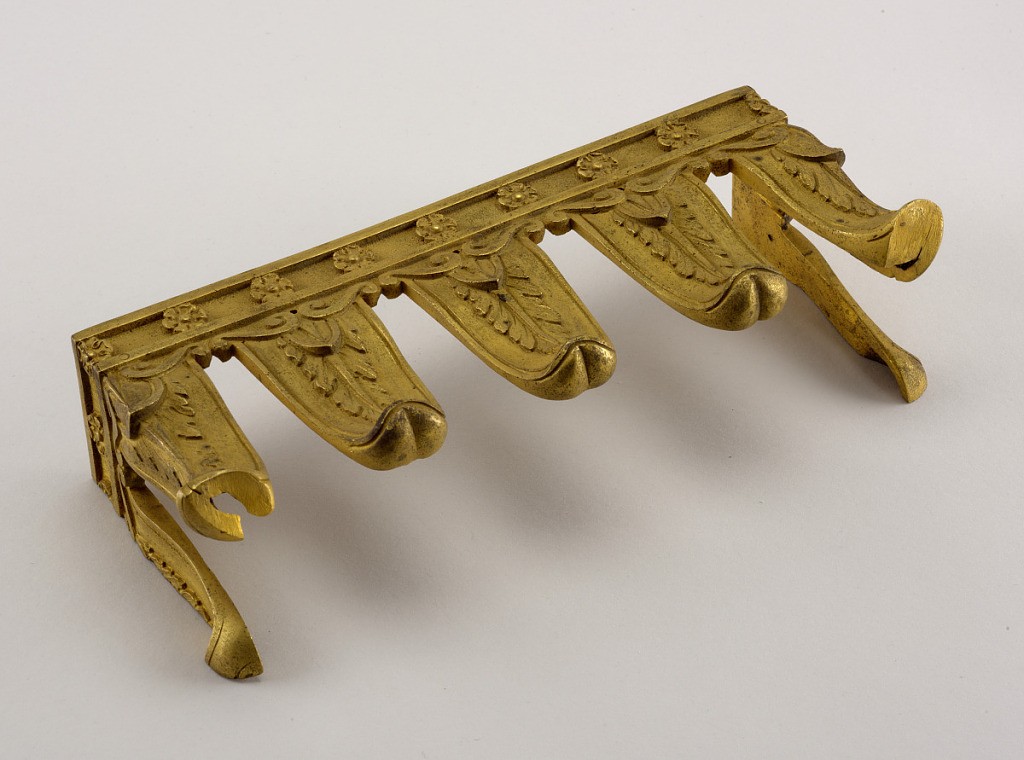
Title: Mount
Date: mid–late 19th century
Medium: Gilt bronze
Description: One of three matching bracket pilaster mounts.  Empire style with pendant tongues decorated with palmetto below a frieze of rosettes.